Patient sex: M
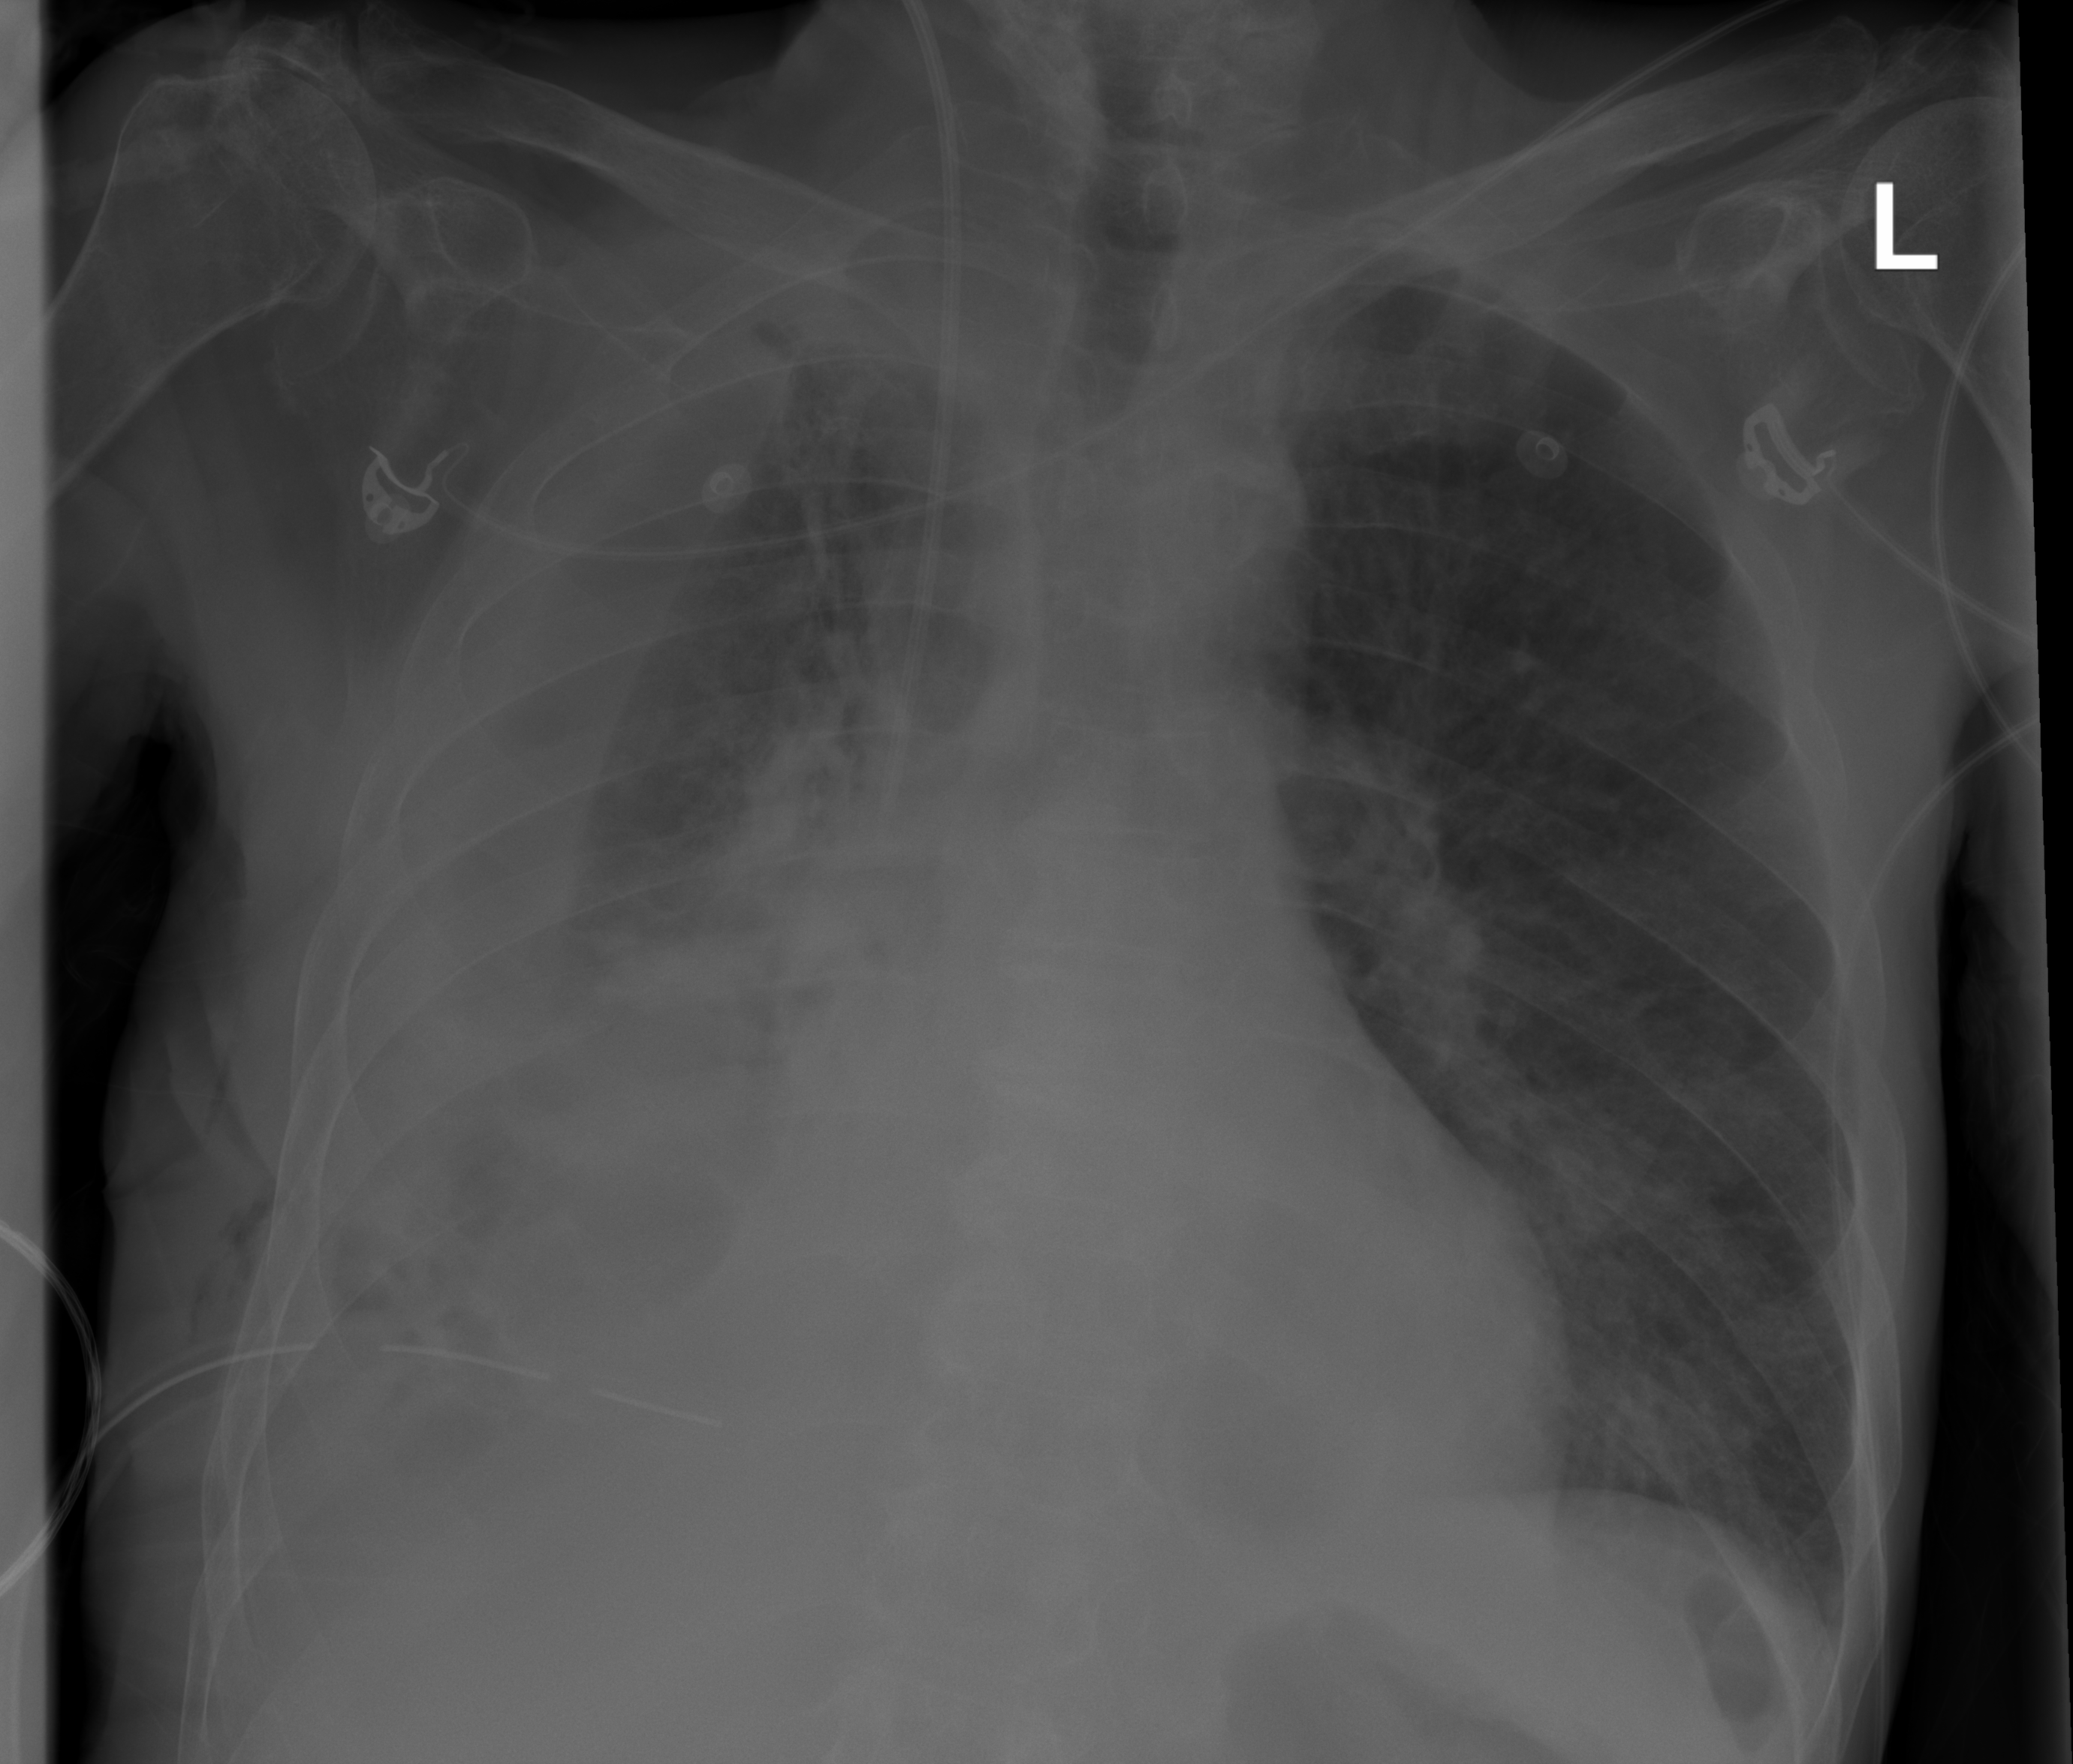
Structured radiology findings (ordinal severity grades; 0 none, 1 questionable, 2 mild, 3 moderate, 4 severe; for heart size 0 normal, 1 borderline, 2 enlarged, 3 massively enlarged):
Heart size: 2
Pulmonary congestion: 0
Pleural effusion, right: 4
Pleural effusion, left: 0
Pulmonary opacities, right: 2
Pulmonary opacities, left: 0
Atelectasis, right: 3
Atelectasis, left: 2